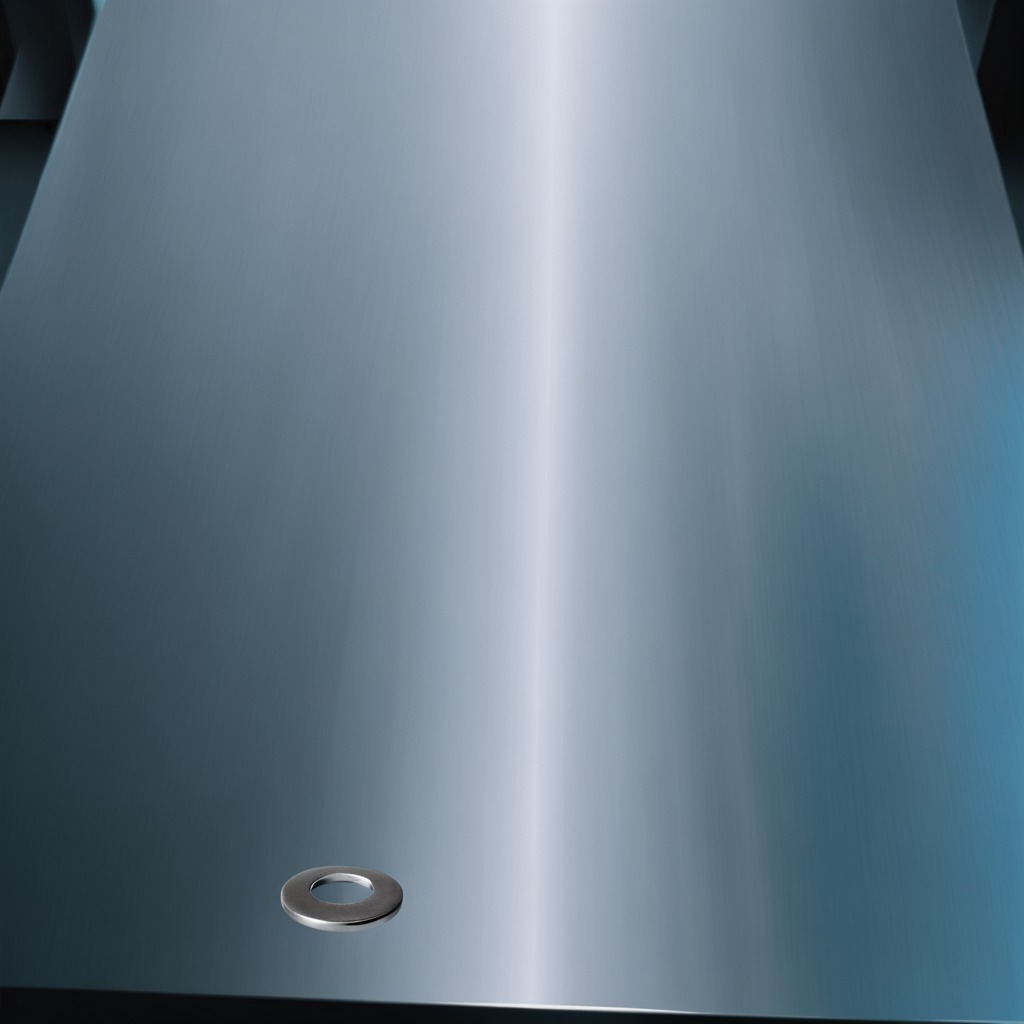
A flat metal washer is lying on the metal table in a machine shop under fluorescent lights.